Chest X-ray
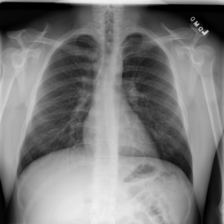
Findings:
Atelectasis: negative
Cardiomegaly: negative
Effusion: negative
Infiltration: negative
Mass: negative
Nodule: negative
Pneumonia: negative
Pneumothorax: negative
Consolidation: negative
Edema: negative
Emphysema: negative
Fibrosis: negative
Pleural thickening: negative
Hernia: negative